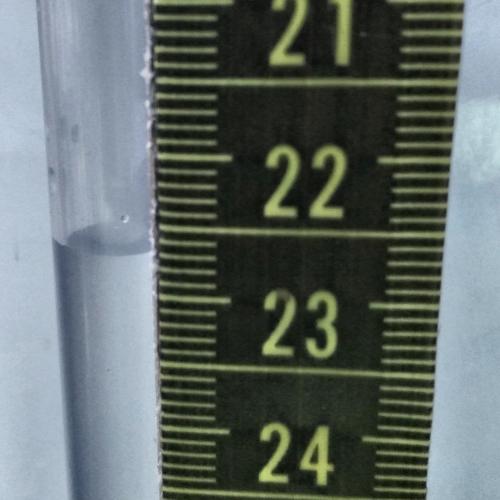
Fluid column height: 22.7 cm